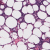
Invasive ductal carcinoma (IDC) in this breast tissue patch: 0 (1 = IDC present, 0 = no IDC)